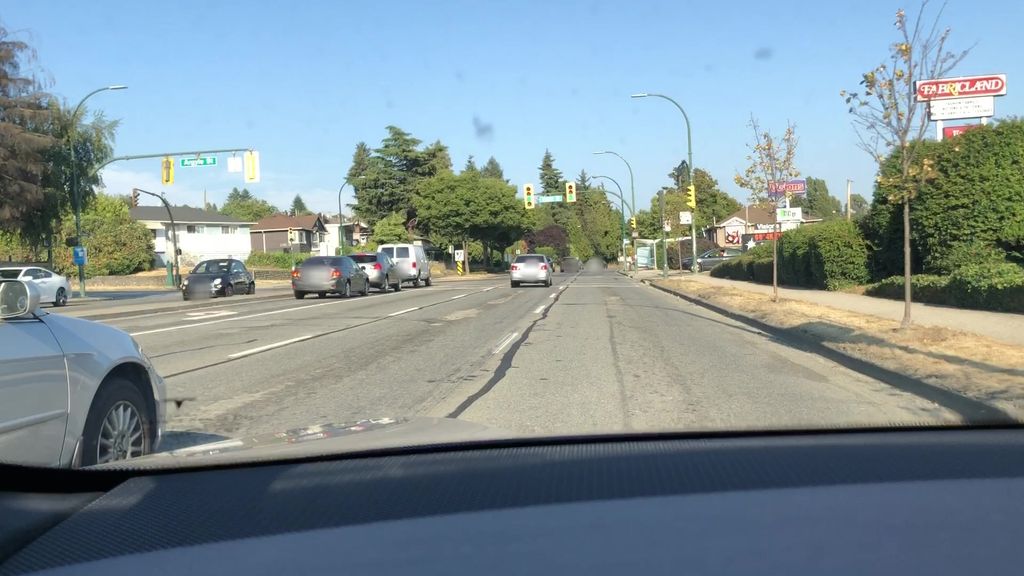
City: vancouver